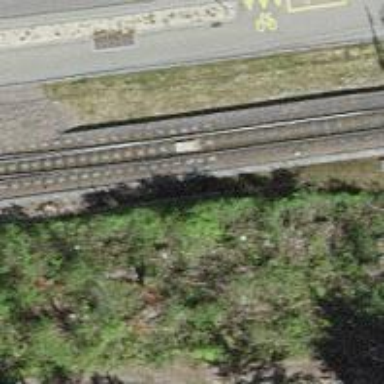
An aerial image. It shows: Railway switch.